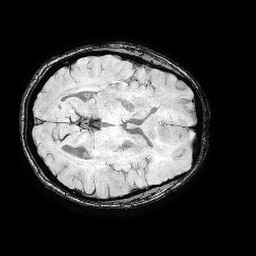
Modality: SWI
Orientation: axial
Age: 44
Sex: male
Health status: ill
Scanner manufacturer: philips
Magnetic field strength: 3 T
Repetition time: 0.031 s